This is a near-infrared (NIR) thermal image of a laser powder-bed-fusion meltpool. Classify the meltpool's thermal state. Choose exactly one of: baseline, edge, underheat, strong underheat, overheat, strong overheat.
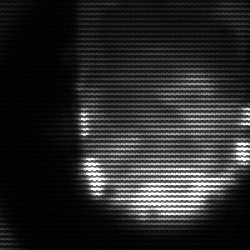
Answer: baseline